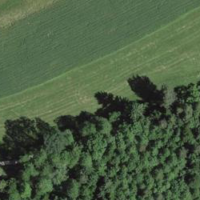
EUNIS habitat code: 41
Species observed at this site:
Geum rivale